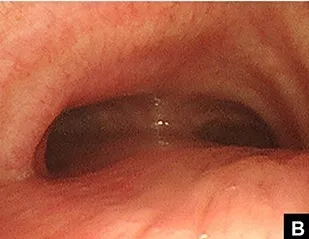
Postoperative. Bronchoscopic findings. The stenosis of the right main bronchus improves after performing the Nuss procedure (B).
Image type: endoscopy (airway_endoscopy)